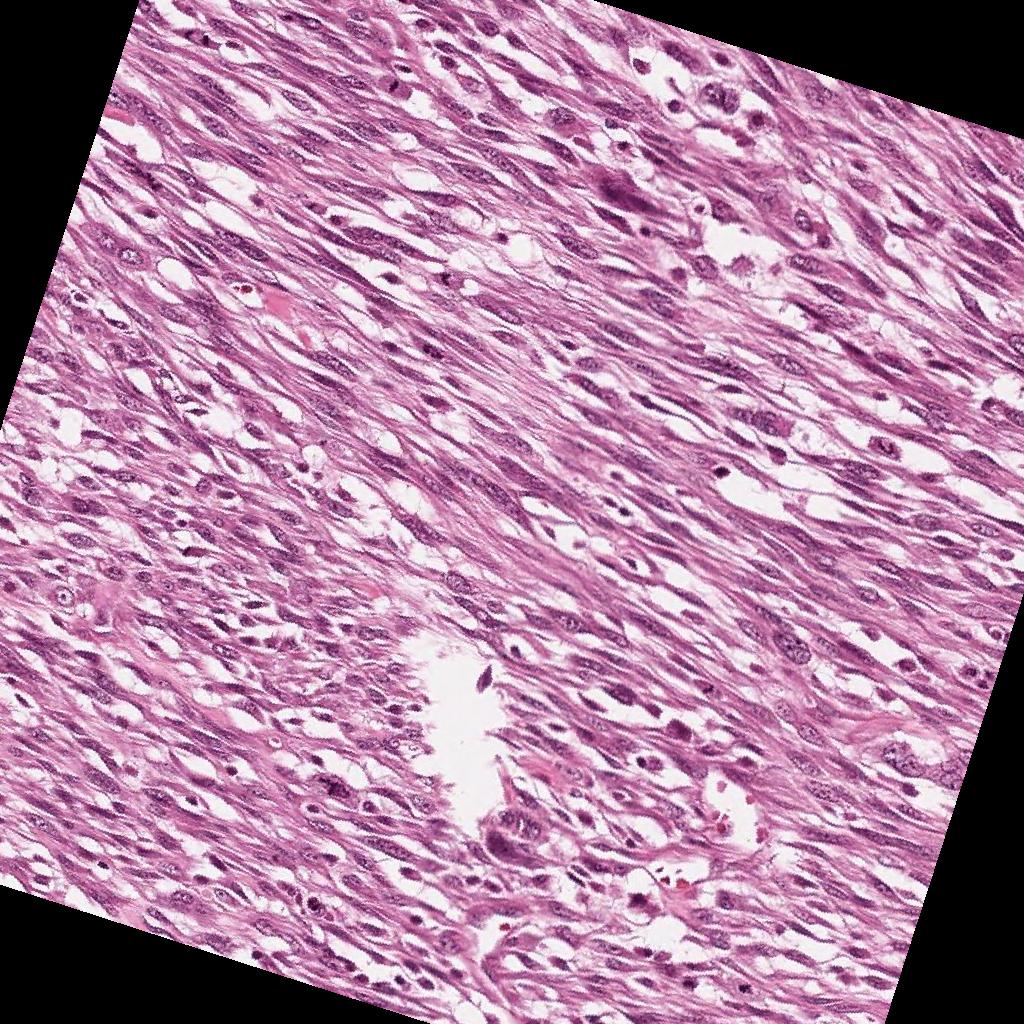
Label: Viable